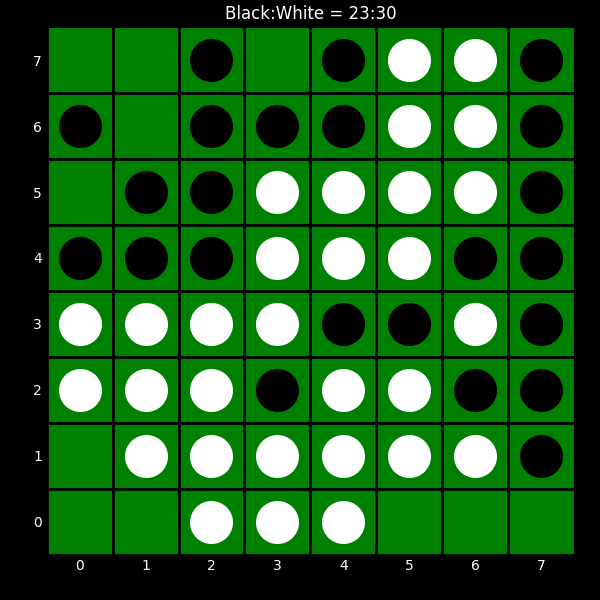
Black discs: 23
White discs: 30